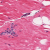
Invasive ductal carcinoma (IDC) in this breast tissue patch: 0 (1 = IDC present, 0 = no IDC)